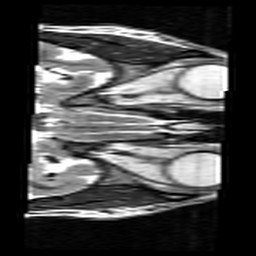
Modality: T2w
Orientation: axial
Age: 43
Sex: female
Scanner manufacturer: siemens
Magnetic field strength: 3 T
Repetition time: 7 s
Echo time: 0.085 s